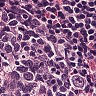
Metastatic tissue present: no